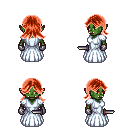
a pixel art fantasy rpg character, female body template, orc, green skin, underdress, gold greaves, red loose hair, metal gloves, maroon shoes, dagger, four views (front, back, left, right), 2x2 character sprite sheet, small pixel art, hard edges, no anti-aliasing